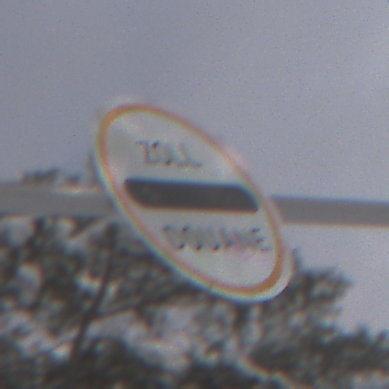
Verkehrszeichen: Zollstelle
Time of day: MorningAfternoon
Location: Outdoor (Nature)
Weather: PartlyCloudy
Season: Winter
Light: Natural